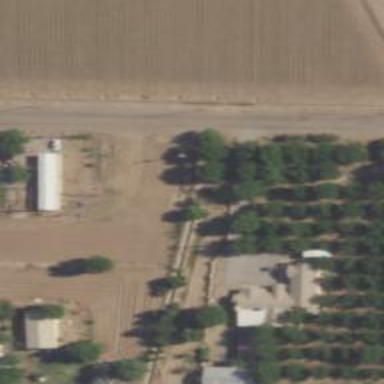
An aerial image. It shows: Irrigation culvert used for service.